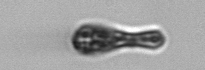
Label: Euglena